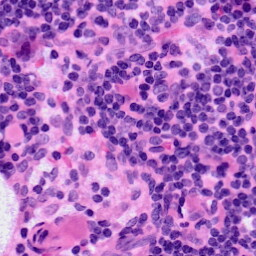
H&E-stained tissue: LymphNode